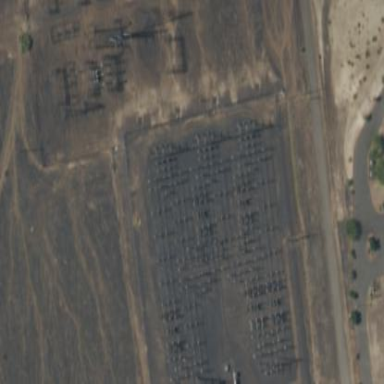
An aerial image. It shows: Power substation surrounded by fence.